Question: In the active form, I have 3 textinput and one checkbox.
All the 3 textinputs have rules that says cannot be empty. What I want is if the checkbox is clicked, It will disable the rules and will save the empty record in the database.
here is screen shot of the active form..

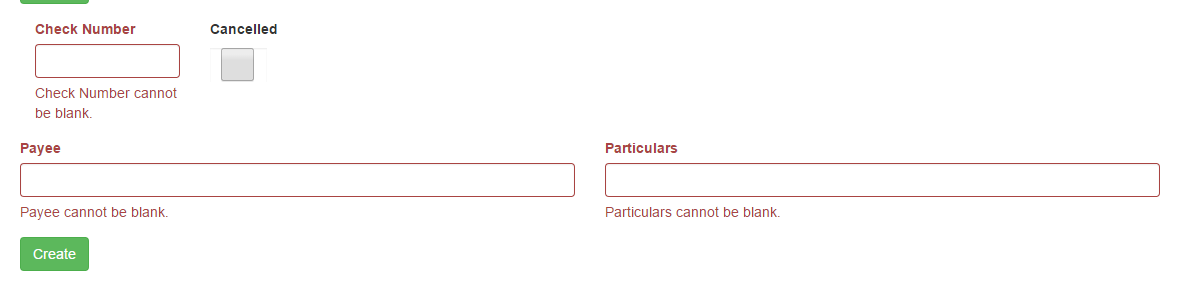
Answer: You could define the rules that way (using <URL>:
'''
public function rules()
{
return [
['cancelled', 'boolean'],
['checkNumber', 'required'],
['payee', 'required', 'when' => function ($model) {return !$model->cancelled;}],
['particulars', 'required', 'when' => function ($model) {return !$model->cancelled;}],
];
}
'''
You may want to add <URL> as well to let the browser check this before it submits the form.